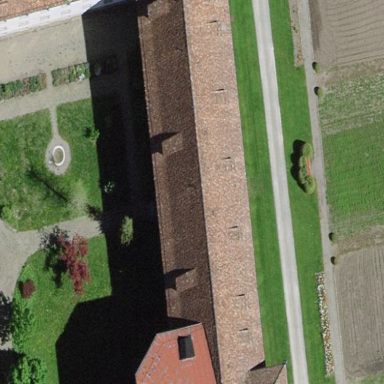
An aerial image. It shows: Building with gabled roof made of roof tiles. The roof orientation is along the building.